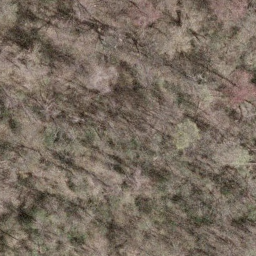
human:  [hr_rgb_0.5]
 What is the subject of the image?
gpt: forest